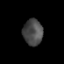
Tissue: prostate
Cell type: T cells
Senescence score: 0.8333
Nuclear area (px): 505
Mean DAPI intensity: 73.76